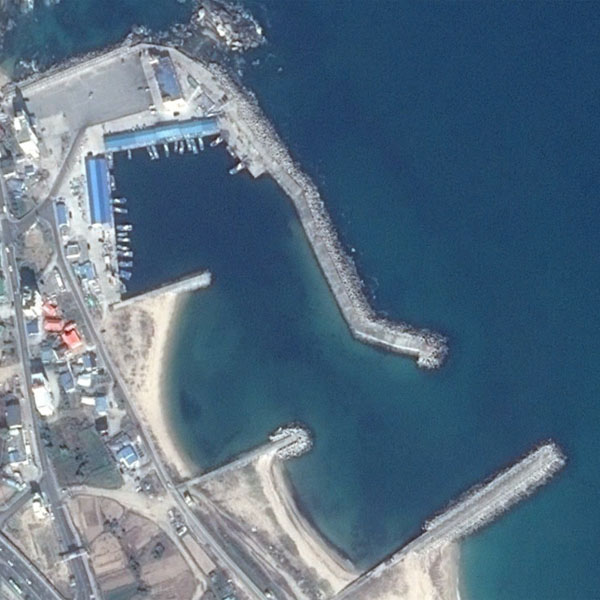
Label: Port